Question: I'm new to MEAN (MongoDB, Express, Angular, and Node) development and want to learn where jade templates come into the picture in the overall architecture. For example, HTML (UI mark-up), JavaScript (Client-side scripting), CSS (styling), php (server-side scripting), SQL (backend). For example, in this architecture:

What layer would jade come into play, and what is it's primary purpose?
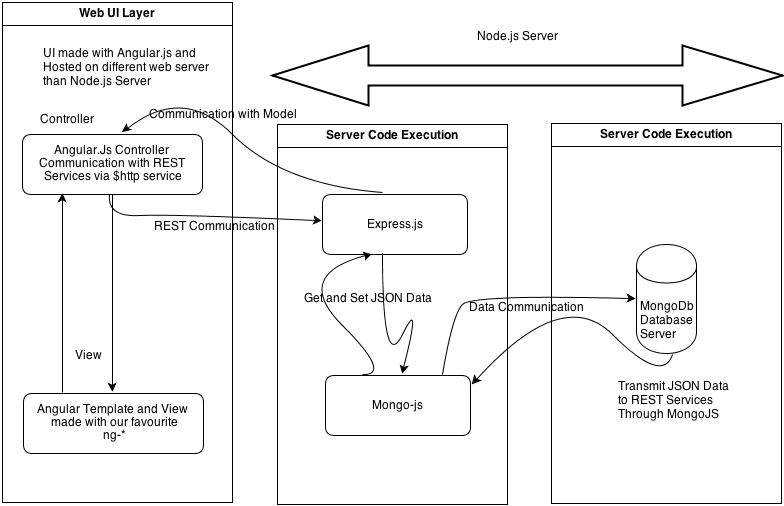
Answer: Jade is basically the same thing as HTML. Instead of writing it in HTML, you could use Jade, which is a simpler syntax to HTML.
For example,
'''
<body>
<p> Hello world! </p>
</body>
'''
is exactly the same as the jade file:
'''
body
p Hello world!
'''
So it lies in the same place as your HTML file would.